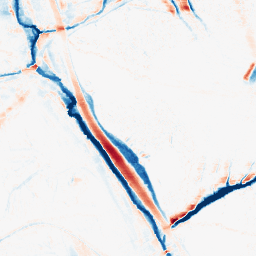
Category: morphological
Decomposition family: morphological_ellipse
Decomposition parameters: operation: average
width: 10
height: 20
Upsampling method: edge_directed
Upsampling parameters: scale: 2
Upsampling scale: 2